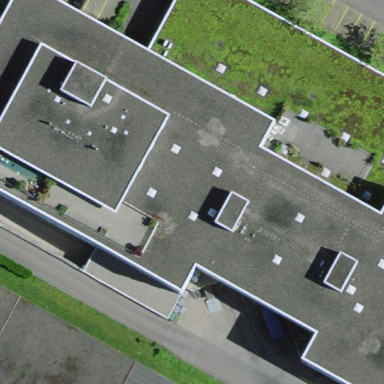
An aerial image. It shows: Building.